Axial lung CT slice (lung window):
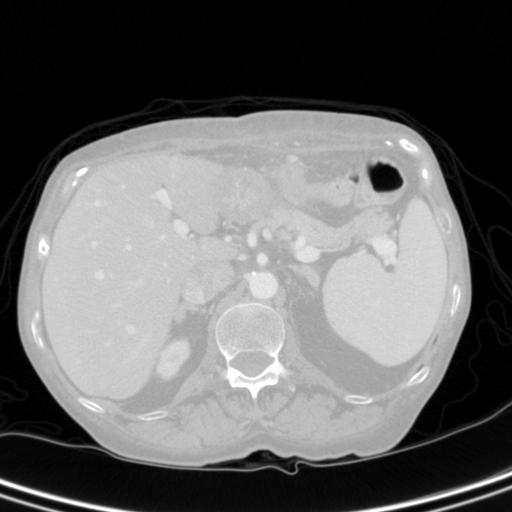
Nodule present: no